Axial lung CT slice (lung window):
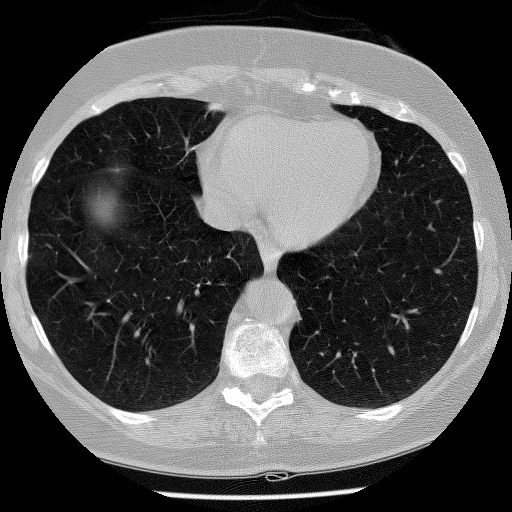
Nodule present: no